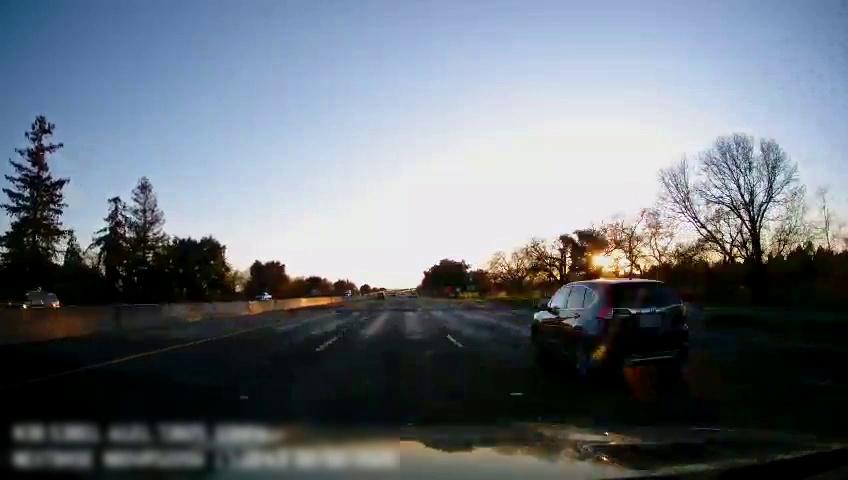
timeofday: Day
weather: Sunny
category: Drivable Space
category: Vehicles | SUV
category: Vehicles | SUV
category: Vehicles | Truck
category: Lanes | Alternate Lane
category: Lanes | Current Lane
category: Lanes | Current Lane